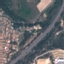
Land use / land cover class: Highway